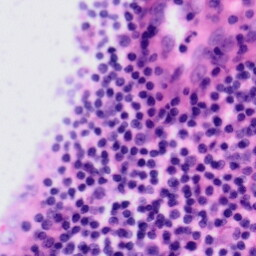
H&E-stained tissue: Tonsil